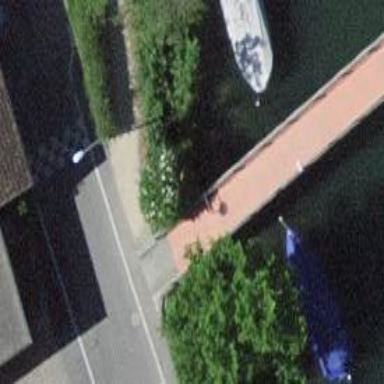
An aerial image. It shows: Double cycle barrier.